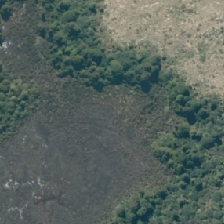
Land cover: herbaceous_freshwater_vege